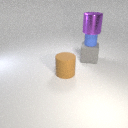
small blue rubber cylinder above large gray rubber cube